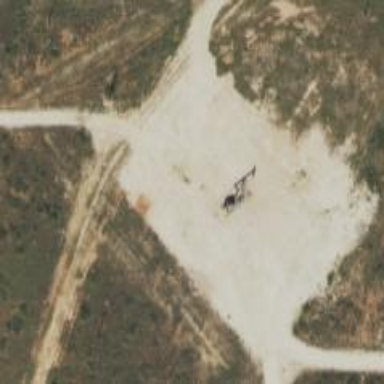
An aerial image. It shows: Petroleum well that is man-made.